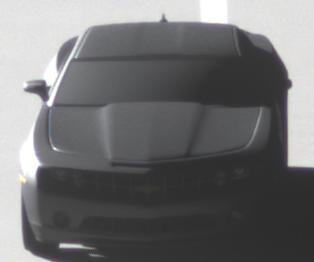
Make: Chevrolet
Model: Camaro Cabriolet 6.2 V8
Detailed model: Camaro (V) Coupé
Model produced from: 2011/09
Model produced until: 2014/02
Doors: 2
Color: gray
Road condition: dry road
Daytime: morning or afternoon
Contrast: high contrast